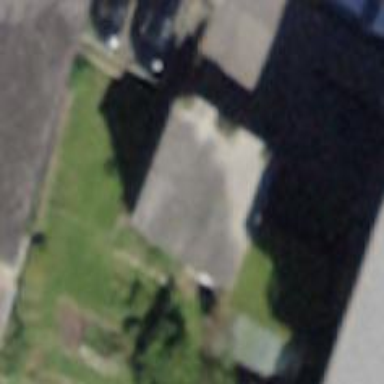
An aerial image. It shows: Garage.